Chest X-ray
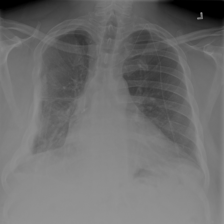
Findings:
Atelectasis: negative
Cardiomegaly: negative
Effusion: negative
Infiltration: negative
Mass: negative
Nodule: negative
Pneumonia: negative
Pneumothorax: negative
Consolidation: negative
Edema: negative
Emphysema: negative
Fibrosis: negative
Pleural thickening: negative
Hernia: negative